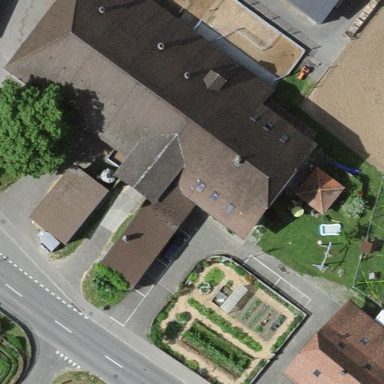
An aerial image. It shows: Farm building.